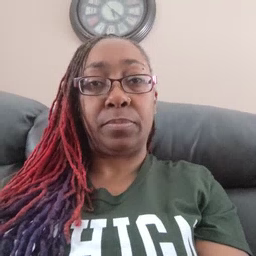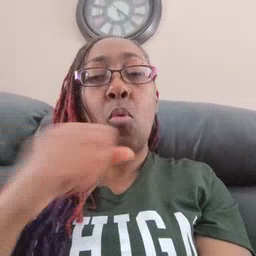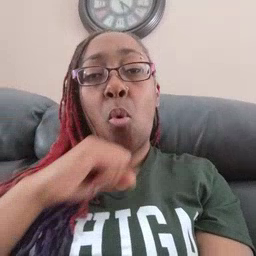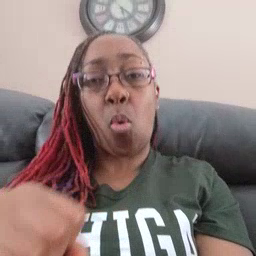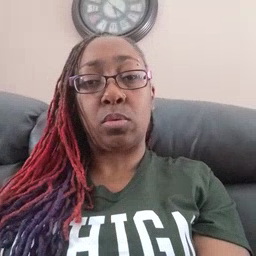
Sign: old